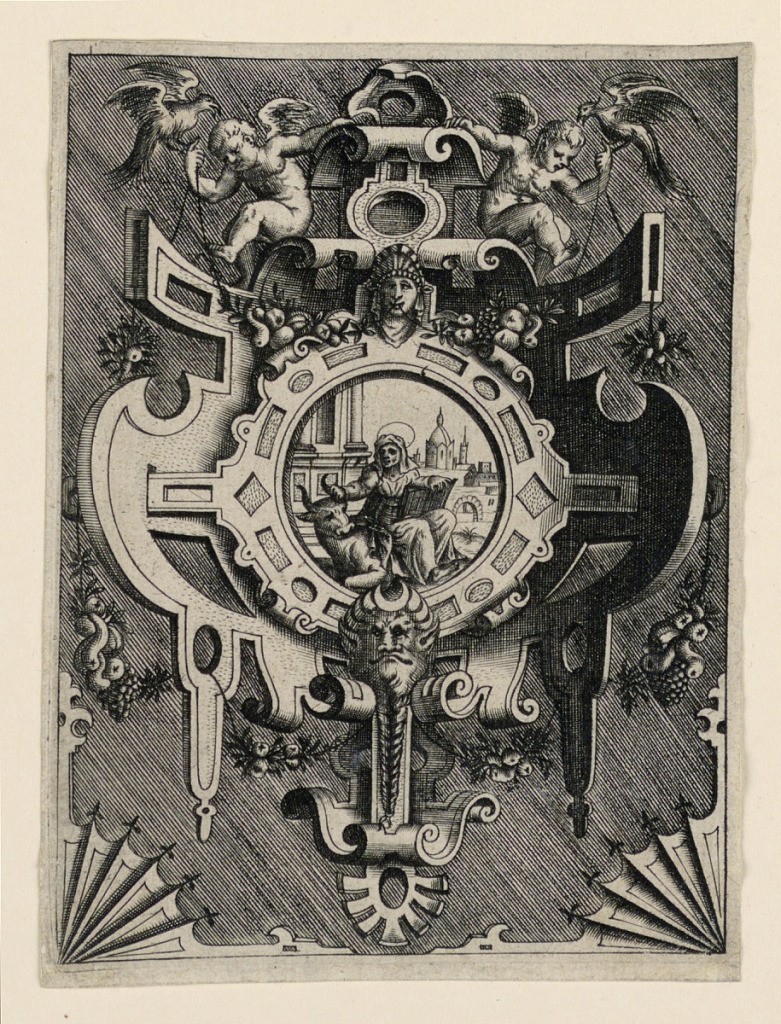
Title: Scrollwork Escutcheon with Representation of Saint Luke the Evangelist
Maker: Pieter van der Heyden, Flemish, 1530 - 1572
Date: ca. 1565
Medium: Engraving on paper
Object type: Print
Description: Saint Luke seated upon the crouching ox. Two putti with festoons and birds.